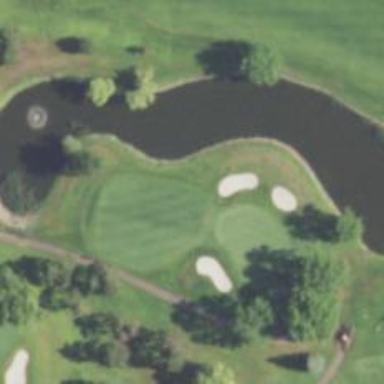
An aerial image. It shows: Golf hole.